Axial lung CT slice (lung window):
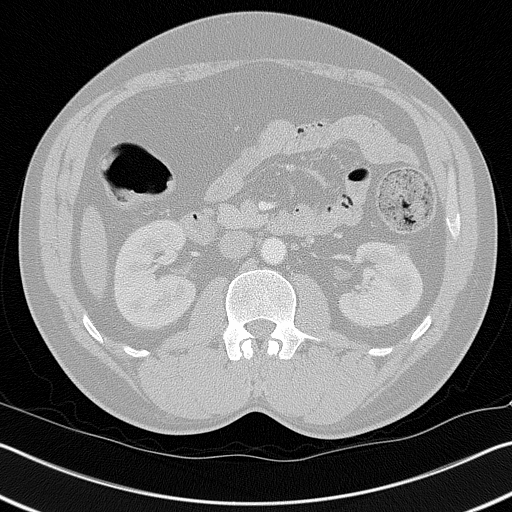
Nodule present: no